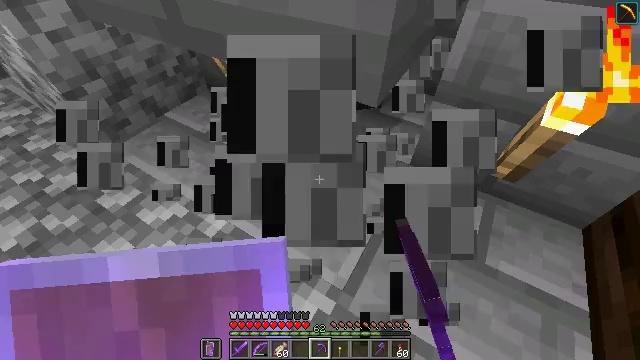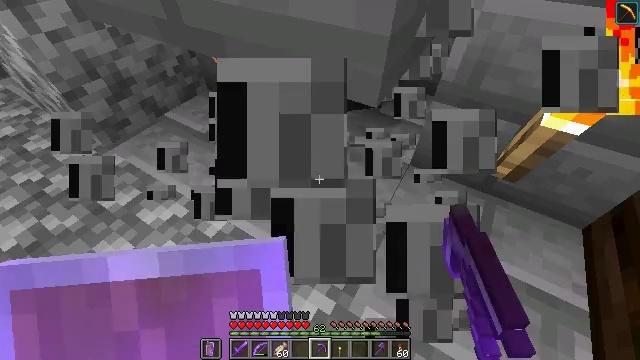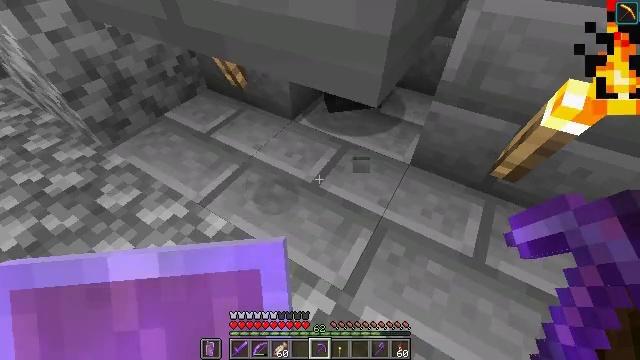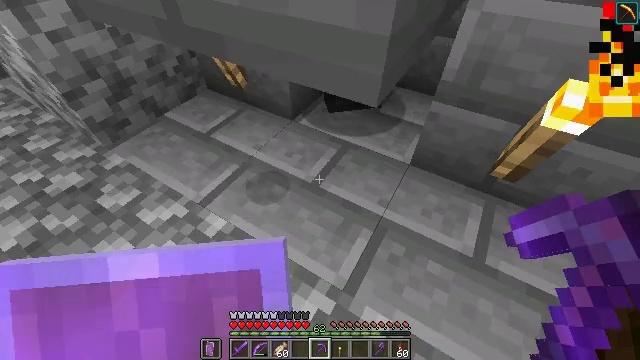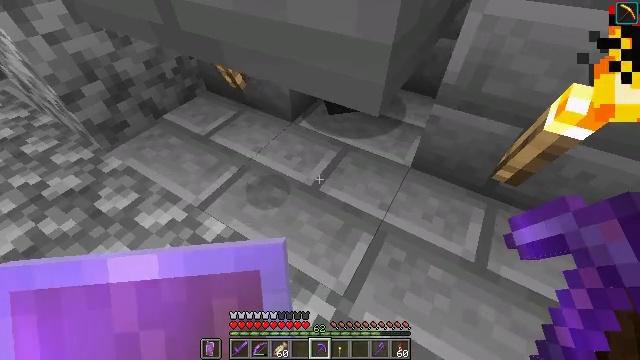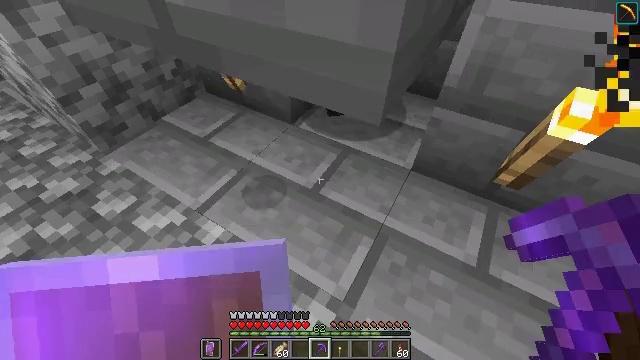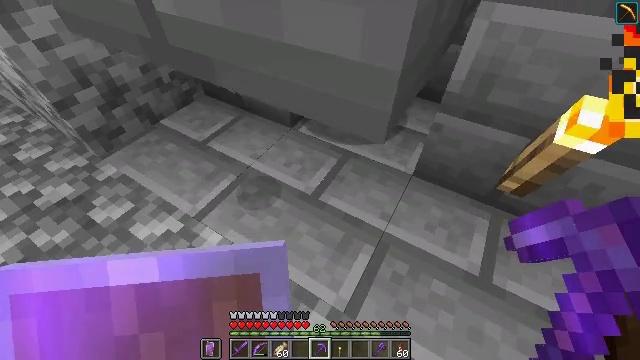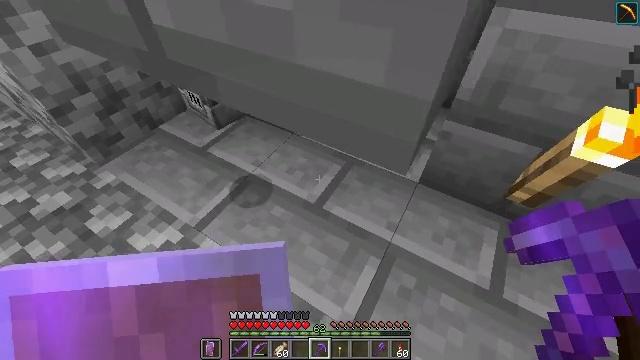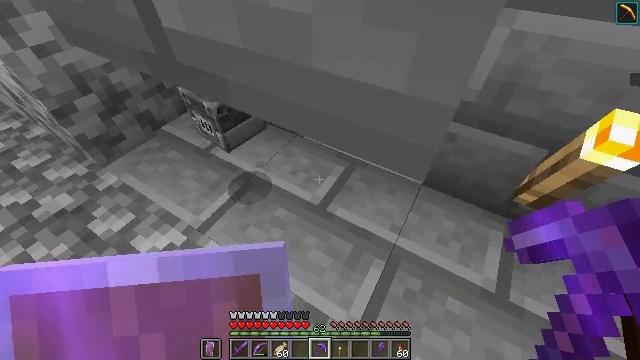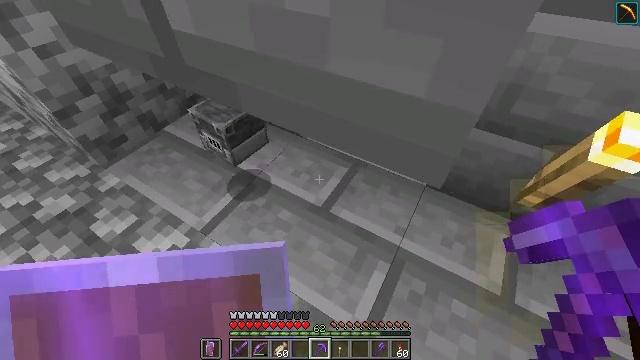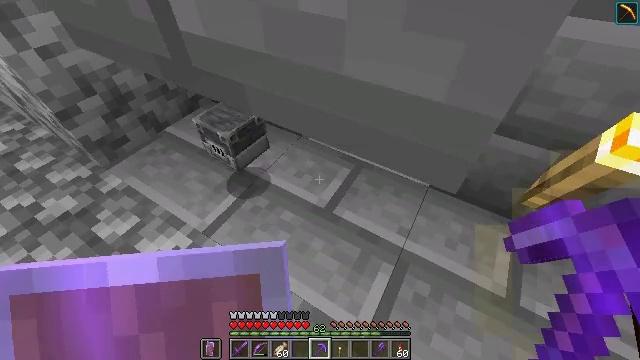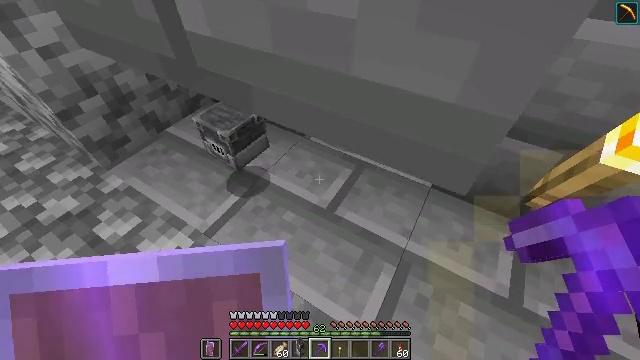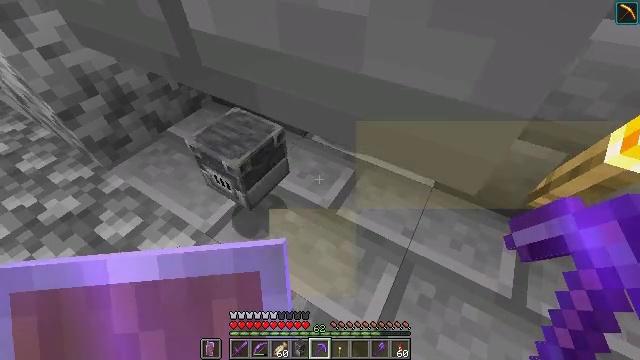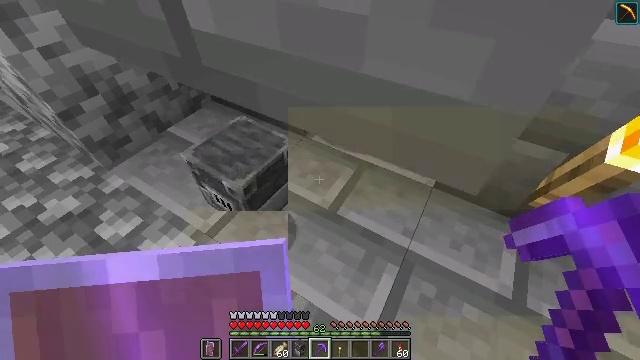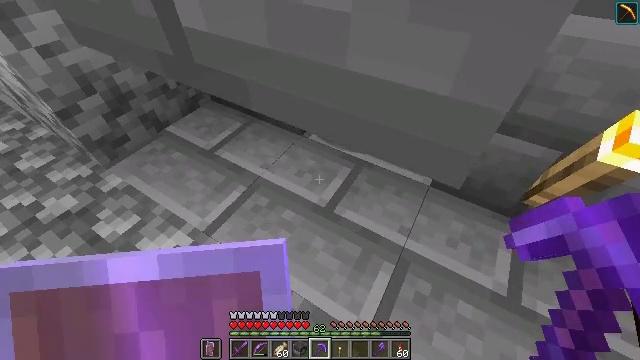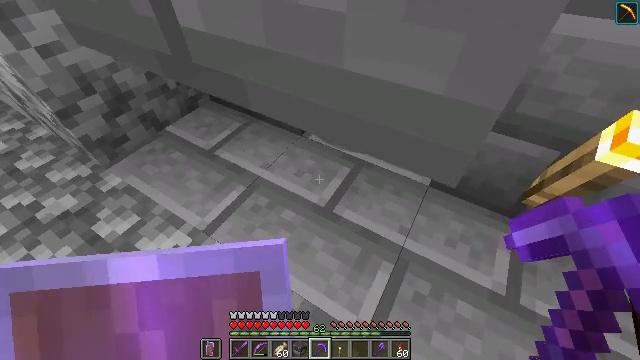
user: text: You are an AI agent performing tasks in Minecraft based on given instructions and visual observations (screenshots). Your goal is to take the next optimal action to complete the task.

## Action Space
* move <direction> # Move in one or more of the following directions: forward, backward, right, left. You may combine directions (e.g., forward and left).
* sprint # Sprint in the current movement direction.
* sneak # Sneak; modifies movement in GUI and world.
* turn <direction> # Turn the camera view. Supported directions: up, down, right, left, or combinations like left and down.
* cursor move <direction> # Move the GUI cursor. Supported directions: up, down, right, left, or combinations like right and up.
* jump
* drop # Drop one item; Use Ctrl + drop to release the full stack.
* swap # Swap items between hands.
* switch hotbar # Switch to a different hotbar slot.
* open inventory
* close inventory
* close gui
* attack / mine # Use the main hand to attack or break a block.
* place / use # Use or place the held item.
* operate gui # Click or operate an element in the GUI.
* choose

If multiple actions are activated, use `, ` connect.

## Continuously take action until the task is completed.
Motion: motion action
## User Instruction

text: Get stone bricks for construction purposes.
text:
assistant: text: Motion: sneak
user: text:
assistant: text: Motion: sneak
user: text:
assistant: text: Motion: sneak
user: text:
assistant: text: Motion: move forward, sneak
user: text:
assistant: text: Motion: move forward, sneak
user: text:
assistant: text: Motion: move forward, sneak
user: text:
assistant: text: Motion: move forward, sneak
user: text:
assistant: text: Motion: move forward, sneak
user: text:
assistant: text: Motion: move forward, sneak
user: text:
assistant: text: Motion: sneak
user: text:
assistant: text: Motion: sneak
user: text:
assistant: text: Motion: sneak
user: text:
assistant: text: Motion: sneak
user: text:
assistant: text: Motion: move right, sneak
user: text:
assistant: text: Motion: move right, sneak
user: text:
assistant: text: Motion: move right, sneak
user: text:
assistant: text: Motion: move right, sneak
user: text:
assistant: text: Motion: move right, sneak
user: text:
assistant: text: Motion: move right, sneak
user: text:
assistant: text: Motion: move right, sneak
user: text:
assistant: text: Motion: move right, sneak
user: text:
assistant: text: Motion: move right, sneak
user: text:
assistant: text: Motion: sneak
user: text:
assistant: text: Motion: sneak
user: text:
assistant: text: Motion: sneak
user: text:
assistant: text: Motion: move forward and move right, sneak
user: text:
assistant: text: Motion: move forward and move right, sneak
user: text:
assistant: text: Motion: move forward and move right, sneak
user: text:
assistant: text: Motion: move forward and move right, sneak
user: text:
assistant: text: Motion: move forward, sneak